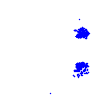
Particle: electron